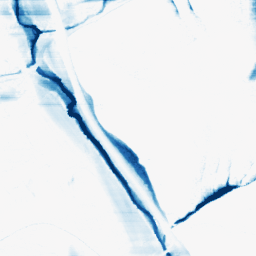
Category: morphological
Decomposition family: morphological_rect
Decomposition parameters: operation: closing
width: 50
height: 3
Upsampling method: cubic_catmull_rom
Upsampling parameters: scale: 2
Upsampling scale: 2